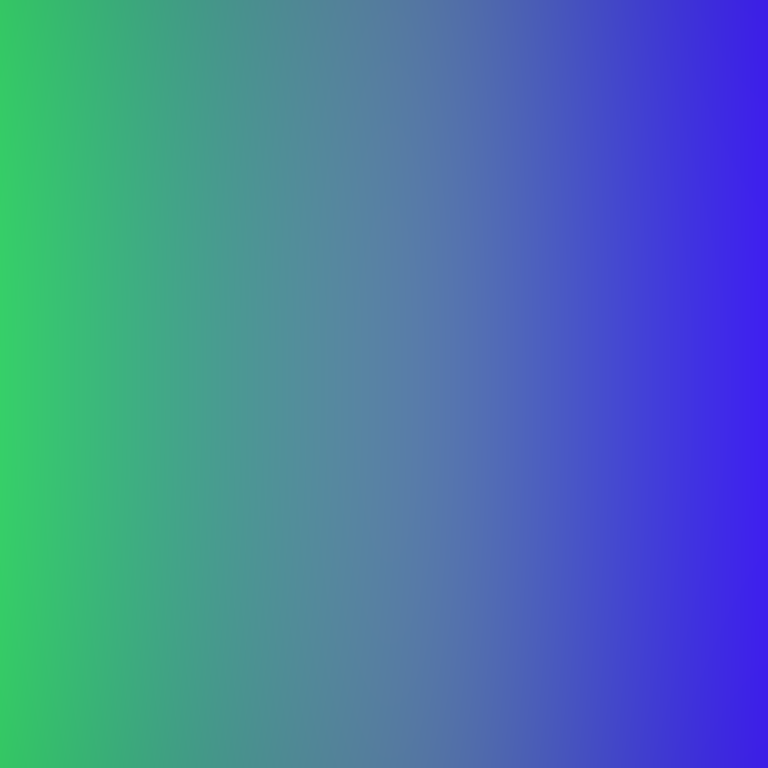
Abstract light effect, smooth gradient from vibrant green to deep blue, calm atmosphere, soft blend, no room, no furniture, no objects.